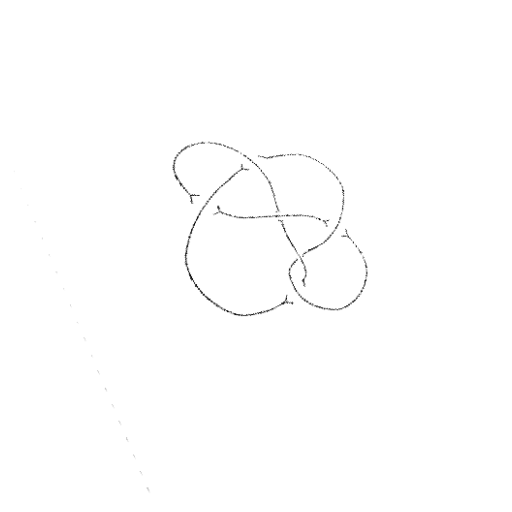
Crossing number: 6